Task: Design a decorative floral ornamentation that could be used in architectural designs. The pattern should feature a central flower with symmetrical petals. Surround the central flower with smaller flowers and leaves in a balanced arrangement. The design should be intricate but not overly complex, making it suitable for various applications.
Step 1138:
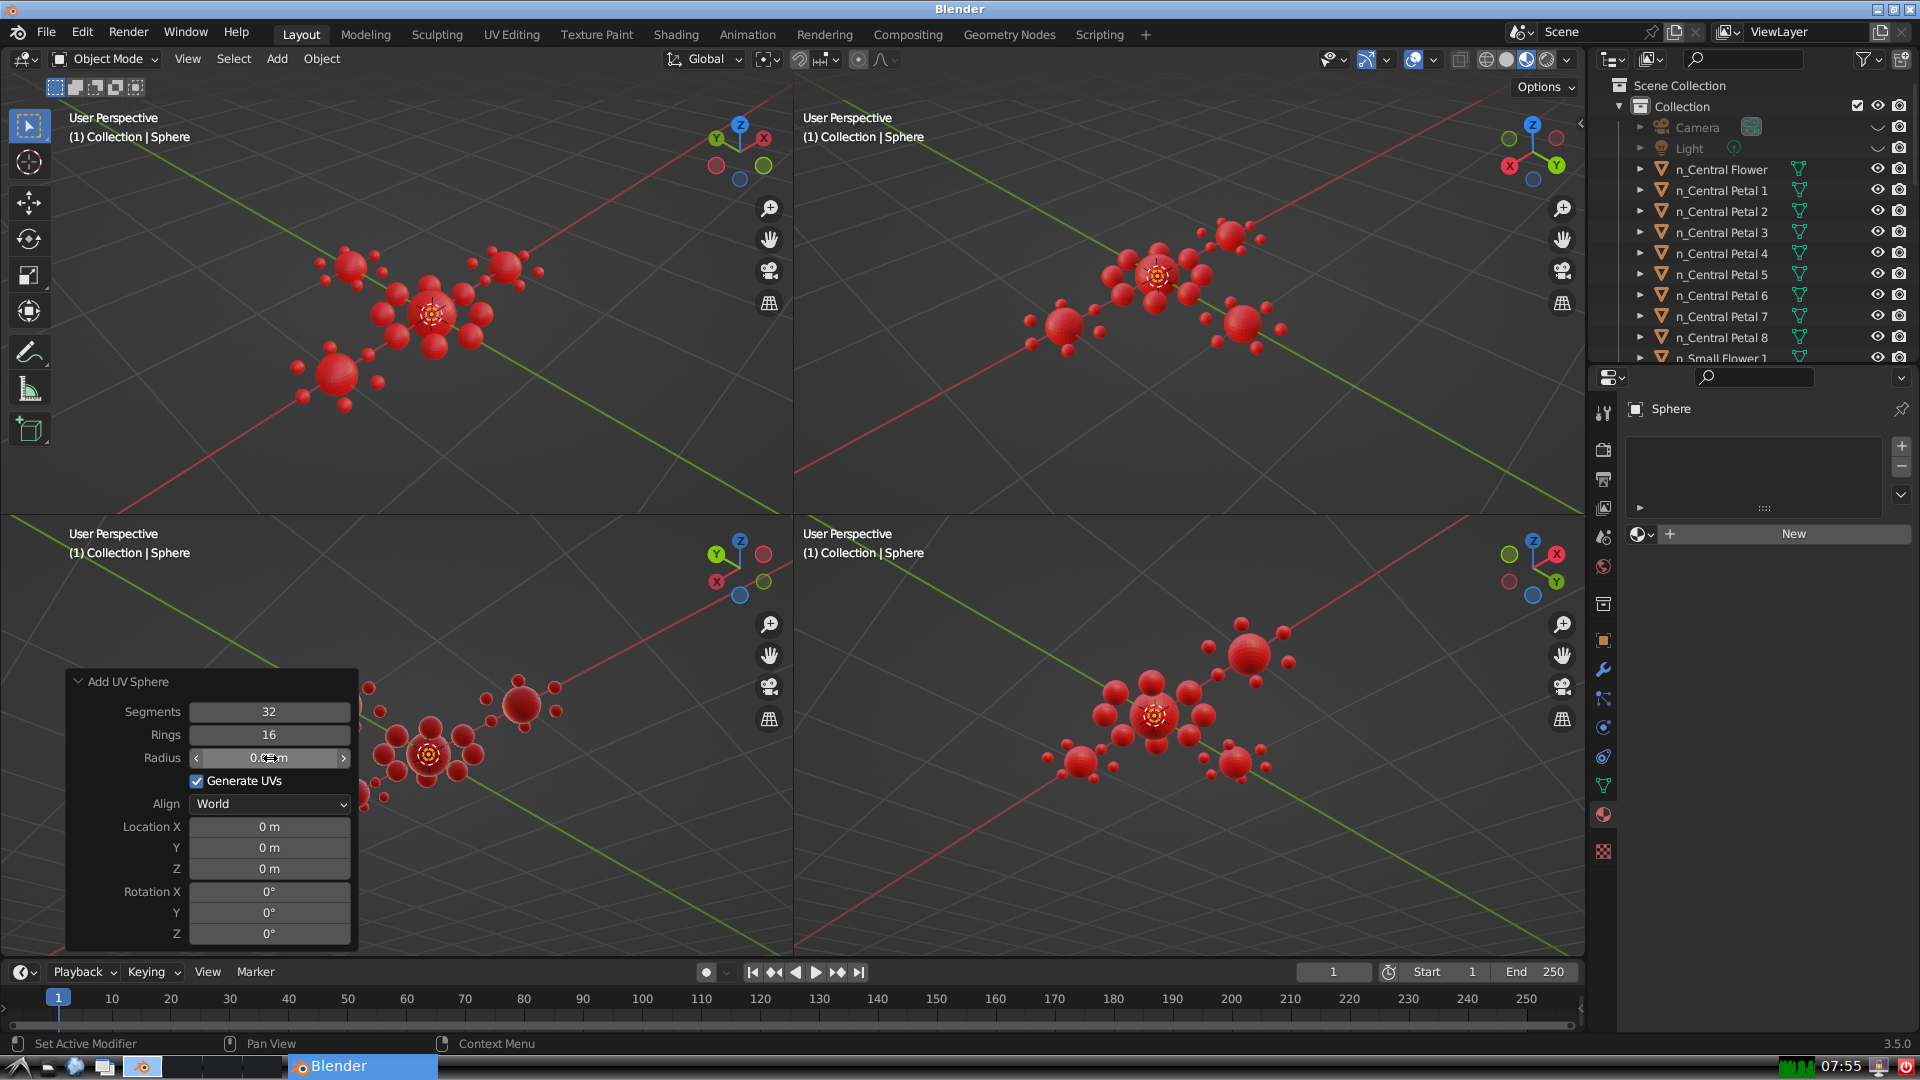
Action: click: no